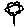
Label: flower